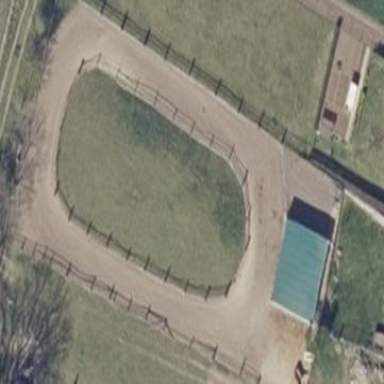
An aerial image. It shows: Equestrian pitch with sandy surface for leisure land.